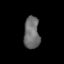
Tissue: prostate
Cell type: Endothelial cells
Senescence score: 0.7506
Nuclear area (px): 501
Mean DAPI intensity: 108.988